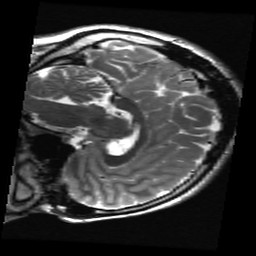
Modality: T2w
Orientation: sagittal
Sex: male
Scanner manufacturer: ge
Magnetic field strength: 3 T
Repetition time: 5 s
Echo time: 0.1017 s